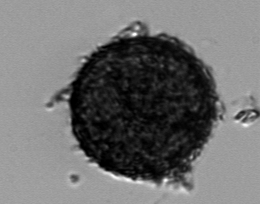
Label: Coscinodiscus